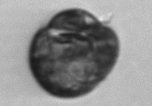
Label: Alexandrium_catenella